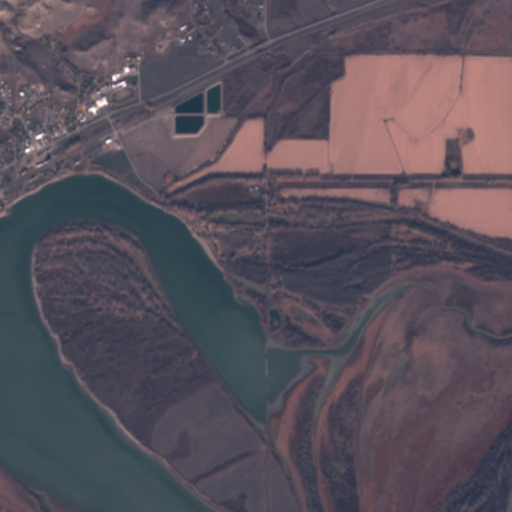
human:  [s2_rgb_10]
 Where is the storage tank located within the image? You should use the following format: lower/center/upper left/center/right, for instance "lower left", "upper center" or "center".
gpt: The storage tank is located in the upper left of the image.
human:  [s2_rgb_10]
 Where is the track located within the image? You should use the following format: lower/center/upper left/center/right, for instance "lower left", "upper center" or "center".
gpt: The track is located in the upper left of the image.
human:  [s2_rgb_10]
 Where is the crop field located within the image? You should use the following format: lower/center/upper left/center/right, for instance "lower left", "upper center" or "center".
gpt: There is no crop field in the image.